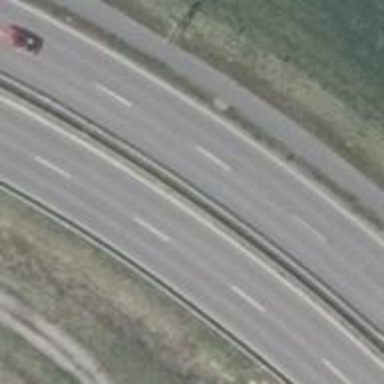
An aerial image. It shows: Primary road with asphalt surface.